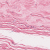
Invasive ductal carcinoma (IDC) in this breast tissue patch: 0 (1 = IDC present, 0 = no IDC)